Question: So I'm trying to accomplish the following:

I've got a fullwidth/set-height toolbar along top, with 'flex-grow: 0' and a second container below with 'flex-grow: 1'. This seems to work until I throw in the two scrollable containers that stick to the right of the application.
I can't seem to get the two "Scrollable" areas to do something similar to 'height: 50%; overflow: hidden; overflow-y: scroll'.
Any ideas on how to accomplish this layout with Flexbox?
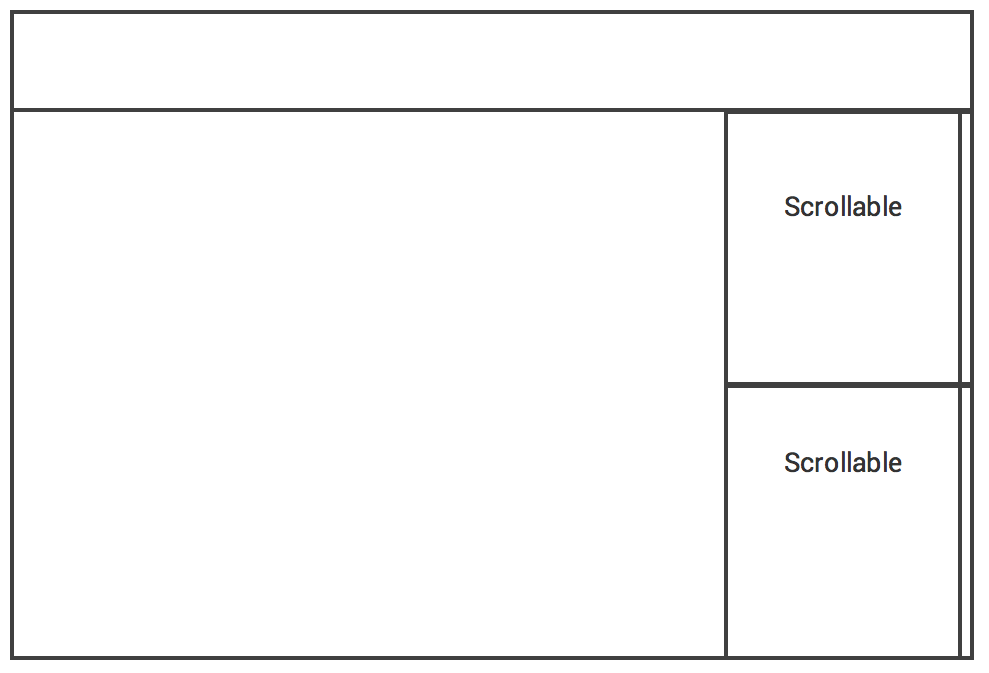
Answer: Here is an example
<URL>
And here is the example of html and css
HTML
'''
<div class="wrapper">
<header> This is my header</header>
<div class="boxMain">main</div>
<div class="side">
<div class="box1">box 1</div>
<div class="box2">box 2</div>
</div>
</div>
'''
CSS
'''
header {
min-height: 40px;
background: pink;
}
.wrapper {
width: 100%;
background: black;
}
.side {
width: 30%;
height: 375px;
float: right;
}
.boxMain {
width: 70%;
height: 300px;
background: red;
display: inline-block;
}
.box1 {
width: 100%;
background: yellow;
height: 40%;
}
.box2 {
width: 100%;
background: blue;
height: 40%;
}
'''
And a picture for reference
<URL>